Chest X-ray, AP view. Patient: 34 years old, sex M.
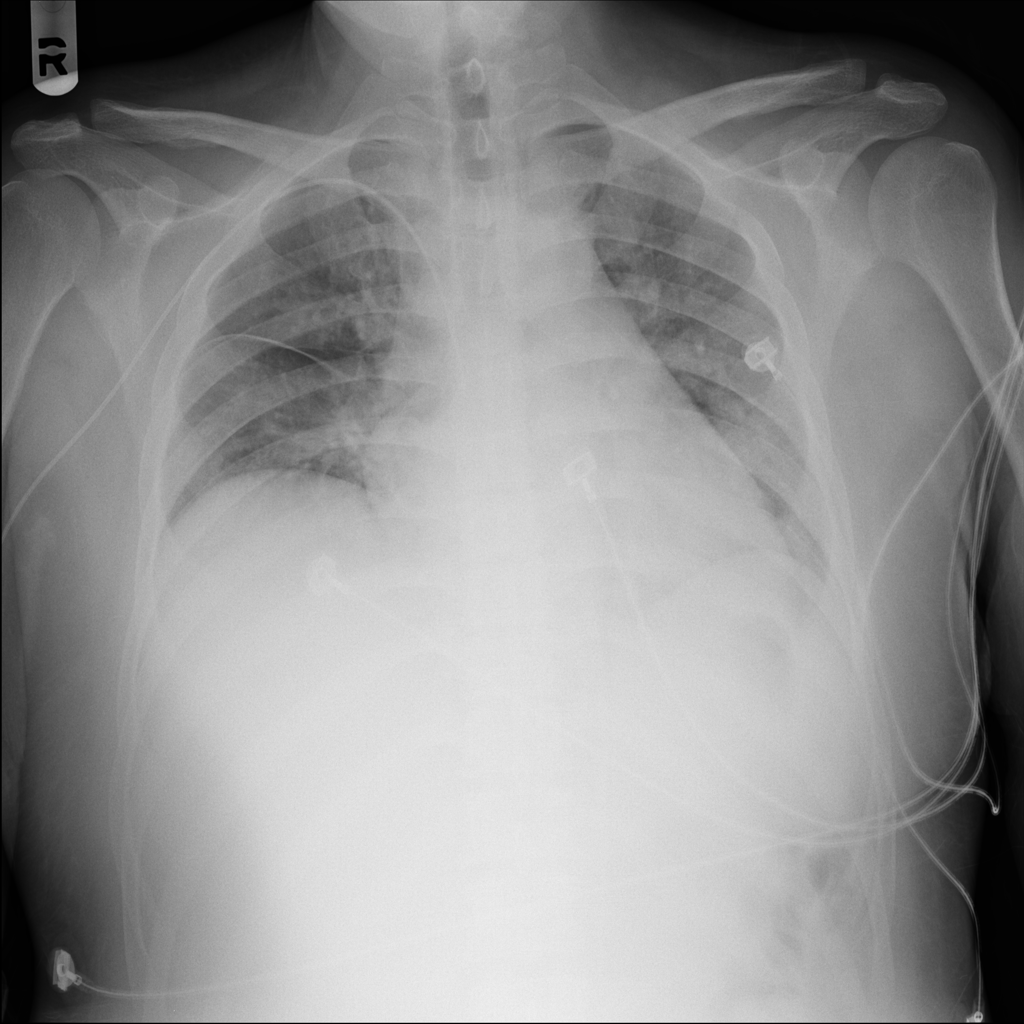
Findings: Infiltration